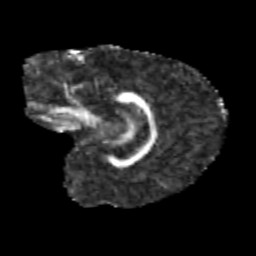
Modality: FA
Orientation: sagittal
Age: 10
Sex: male
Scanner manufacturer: siemens
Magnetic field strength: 3 T
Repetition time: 3.8 s
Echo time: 0.07 s